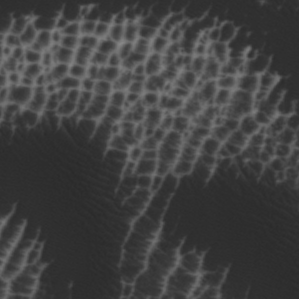
Label: non_frost